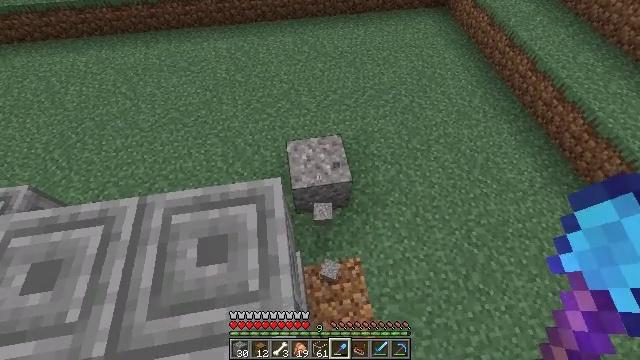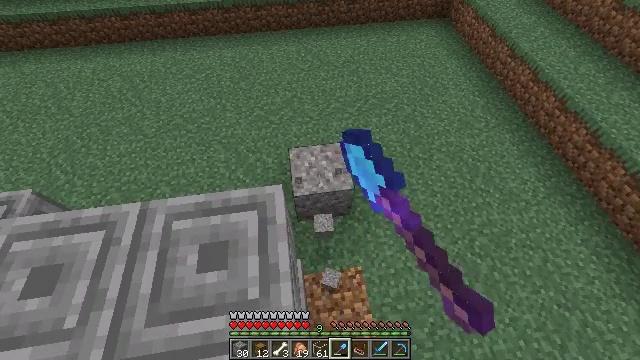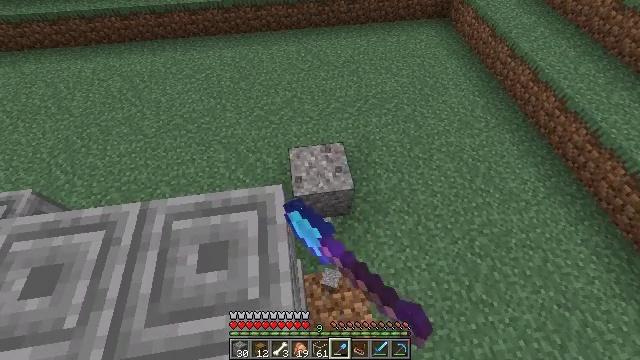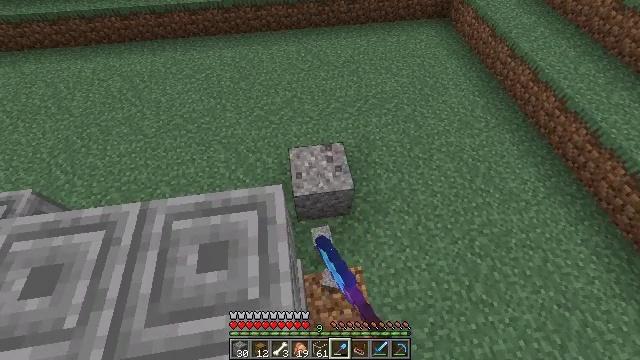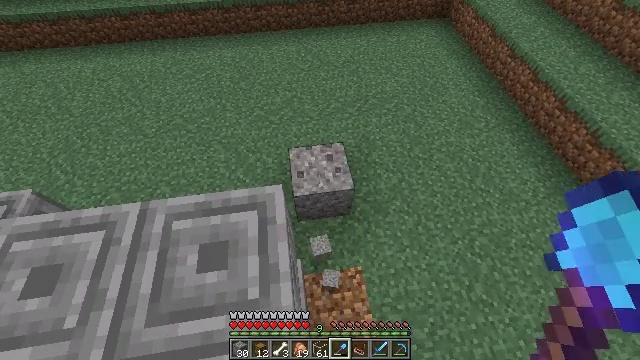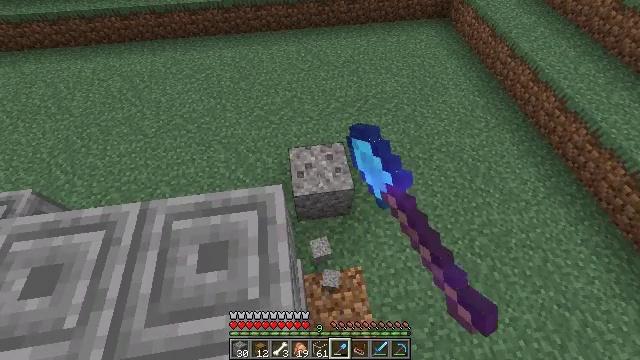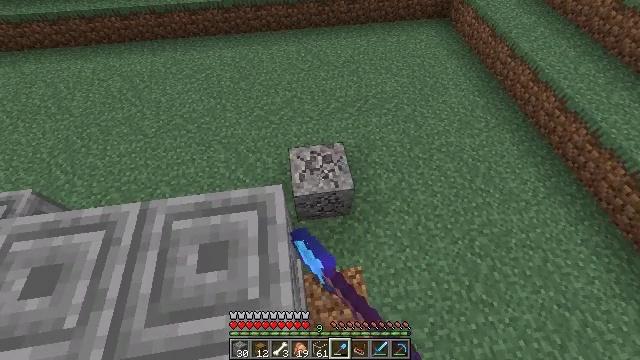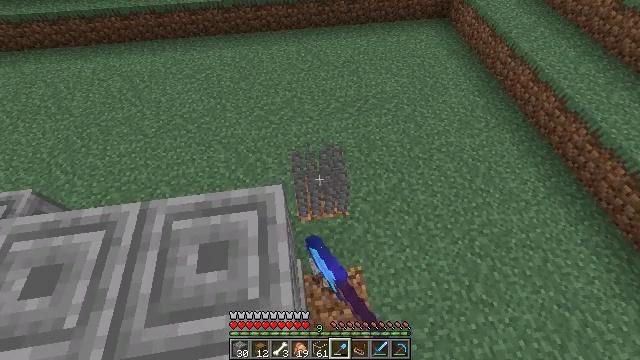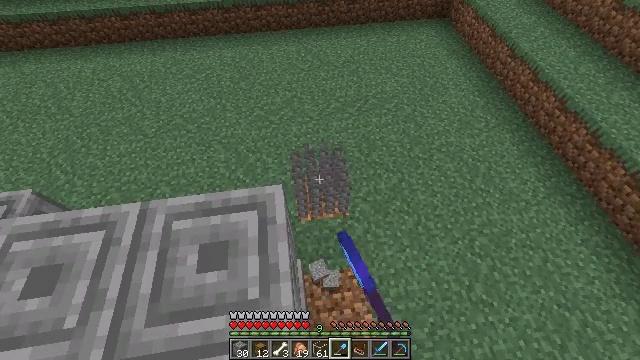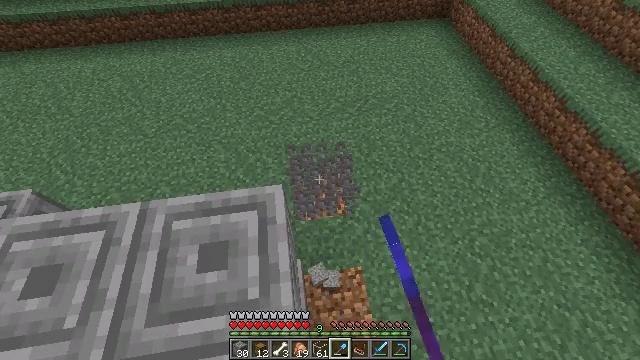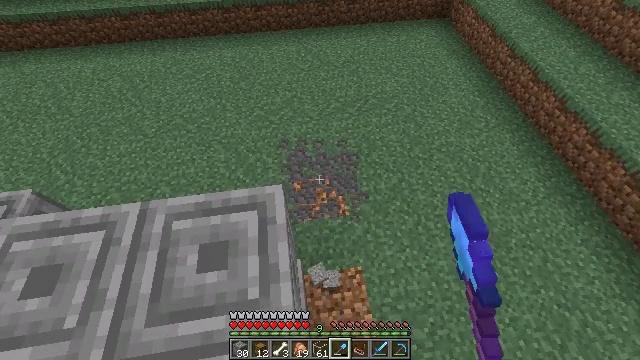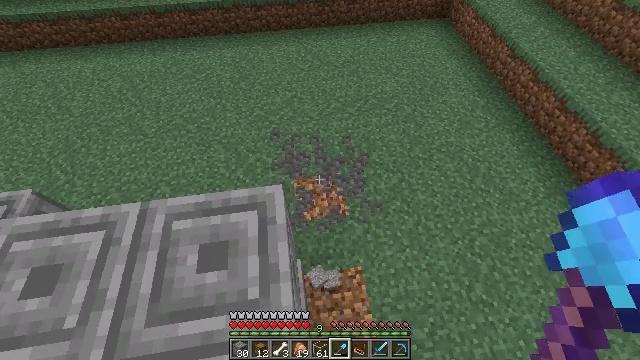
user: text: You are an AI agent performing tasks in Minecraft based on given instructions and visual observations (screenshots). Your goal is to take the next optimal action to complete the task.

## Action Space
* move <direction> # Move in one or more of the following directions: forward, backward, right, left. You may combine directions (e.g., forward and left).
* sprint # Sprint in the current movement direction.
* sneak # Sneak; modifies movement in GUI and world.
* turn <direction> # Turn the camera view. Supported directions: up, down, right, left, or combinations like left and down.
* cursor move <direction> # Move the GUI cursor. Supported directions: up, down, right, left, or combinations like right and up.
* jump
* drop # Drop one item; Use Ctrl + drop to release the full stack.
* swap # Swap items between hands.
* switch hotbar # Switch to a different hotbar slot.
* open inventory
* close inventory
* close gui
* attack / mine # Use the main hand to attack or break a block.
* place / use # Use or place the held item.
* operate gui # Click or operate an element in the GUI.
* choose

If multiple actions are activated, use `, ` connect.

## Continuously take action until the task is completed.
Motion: motion action
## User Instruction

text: Break the gravel block.
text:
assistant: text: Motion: turn up, attack / mine
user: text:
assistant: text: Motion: attack / mine
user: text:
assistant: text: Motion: attack / mine
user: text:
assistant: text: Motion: attack / mine
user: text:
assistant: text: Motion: attack / mine
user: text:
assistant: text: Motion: attack / mine
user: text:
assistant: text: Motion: attack / mine
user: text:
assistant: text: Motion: attack / mine
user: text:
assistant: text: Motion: attack / mine
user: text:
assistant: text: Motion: attack / mine
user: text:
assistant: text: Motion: attack / mine
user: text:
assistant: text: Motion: attack / mine